Aerial crown-view tile of a tropical tree (Barro Colorado Island, Panama), acquired 20241216:
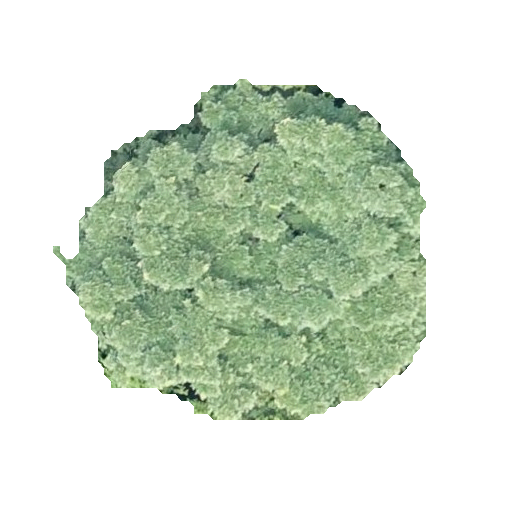
Species: Ficus insipida
GBIF accepted scientific name: Ficus insipida
Crown area: 136.228 m²